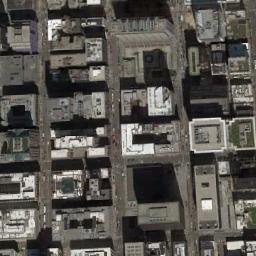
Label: commercial_area